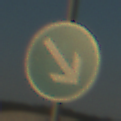
Verkehrszeichen: VorgeschriebeneVorbeifahrtRechts
Umgebung: Outdoor, Beach
Tageszeit: SunriseSunset
Wetter: Clear
Licht: Natural
Jahreszeit: NotSpecified
Kontrast: HighContrast